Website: slack
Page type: billing-address
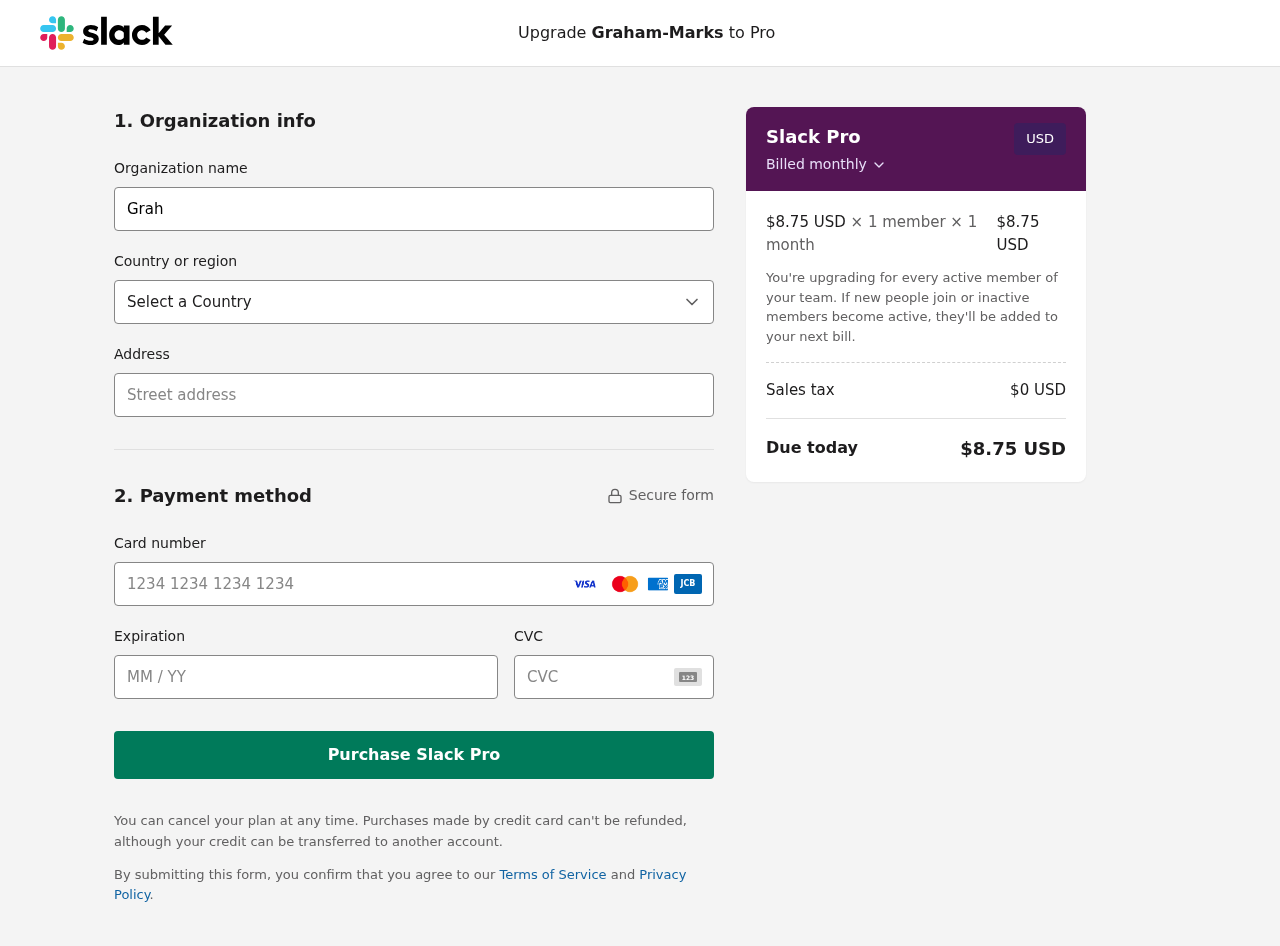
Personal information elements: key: PII_CARD_CVV
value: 8483
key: PII_CARD_EXPIRY
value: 05/27
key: PII_CARD_NUMBER
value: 3473 0185 1702 559
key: PII_COMPANY
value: Graham-Marks
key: PII_COUNTRY
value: United States
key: PII_STREET
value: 748 Humphrey Trail
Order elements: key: ORDER_PRICE_PER_MEMBER
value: $8.75 USD
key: ORDER_MEMBER_COUNT
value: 1
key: ORDER_MONTH_COUNT
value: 1
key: ORDER_SUBTOTAL
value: $8.75 USD
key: ORDER_TAX
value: $0
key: ORDER_TOTAL
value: $8.75 USD